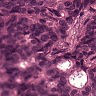
Metastatic tissue present: yes